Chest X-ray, AP view. Patient: 60 years old, sex M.
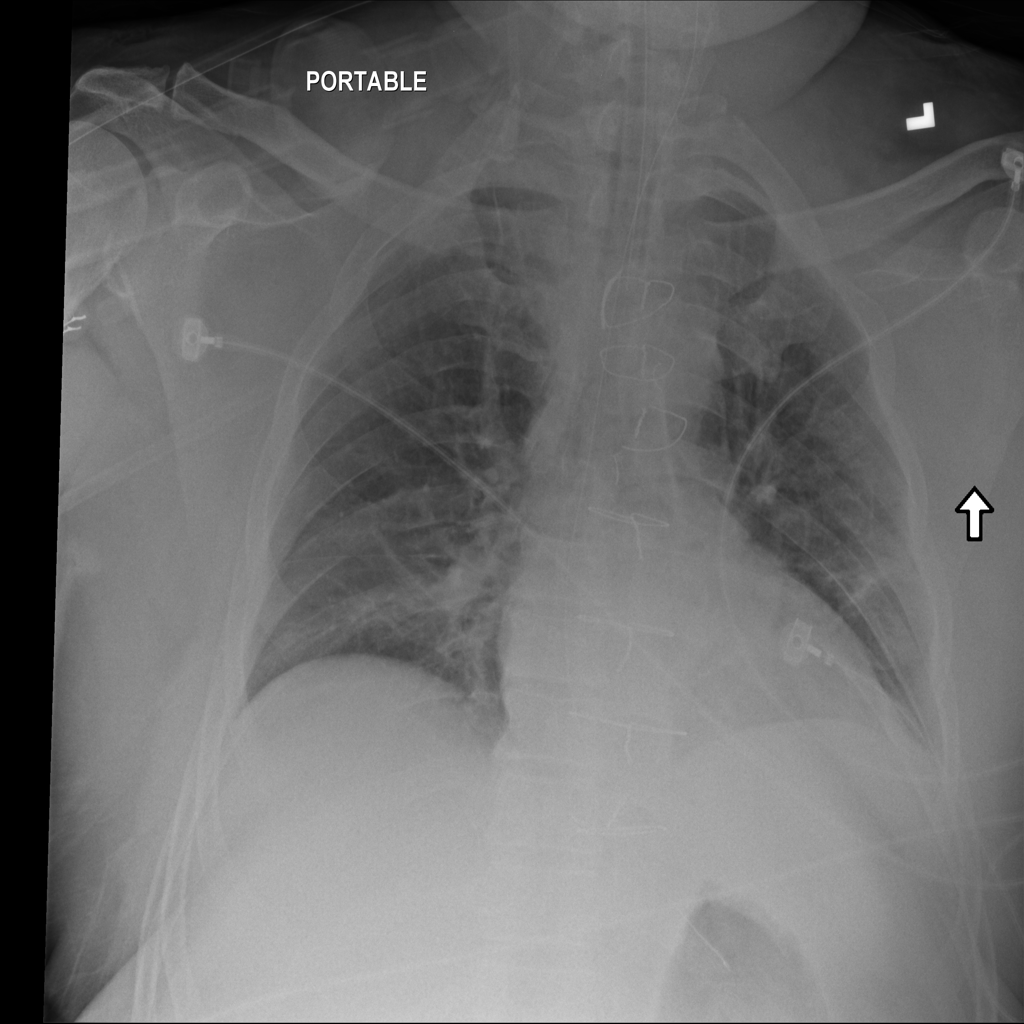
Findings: Atelectasis